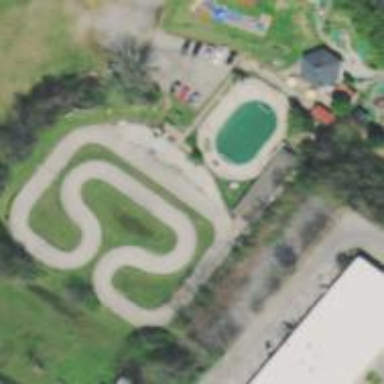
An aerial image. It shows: Karting raceway for sports enthusiasts.